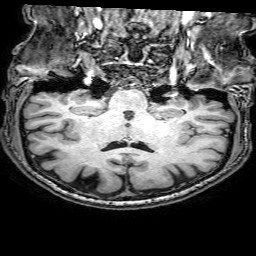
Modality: T1w
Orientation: sagittal
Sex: male
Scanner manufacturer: philips
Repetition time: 0.008251 s
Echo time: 0.00381 s